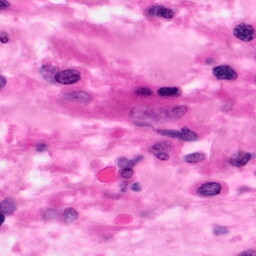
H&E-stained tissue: Pancreatic